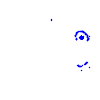
Particle: pion